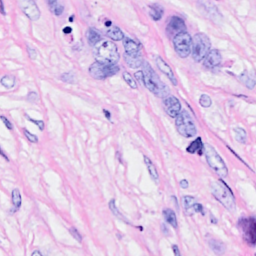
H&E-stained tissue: Breast